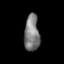
Tissue: lung
Cell type: T cells
Senescence score: 0.2006
Nuclear area (px): 540
Mean DAPI intensity: 125.044